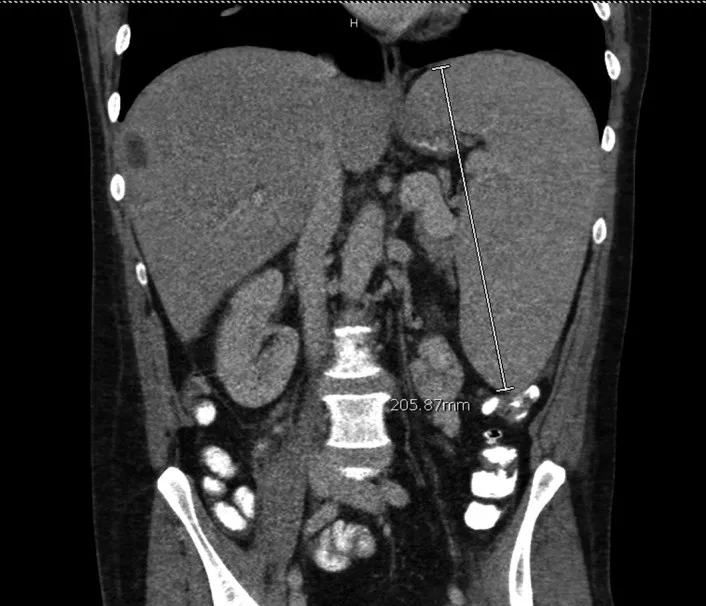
CT scan of the abdomen demonstrates hepatomegaly and splenomegaly.
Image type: radiology (ct)